Field crop: maize
Growth stage: 1
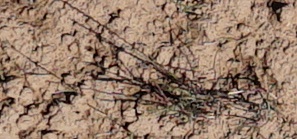
Species: lolium